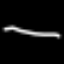
Label: line